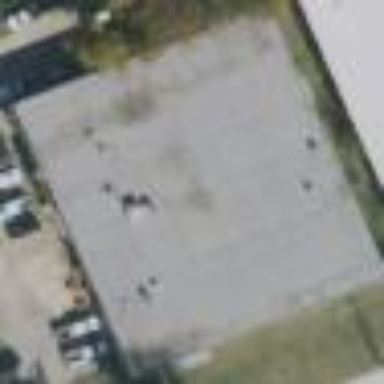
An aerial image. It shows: Warehouse building.